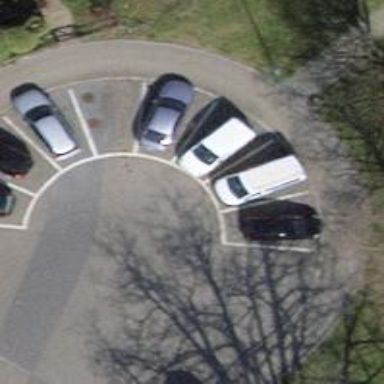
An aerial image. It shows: Turning circle on the road.